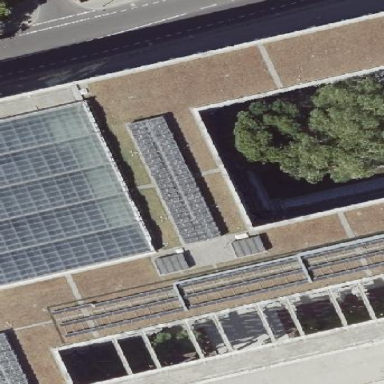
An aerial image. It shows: Public government office building.